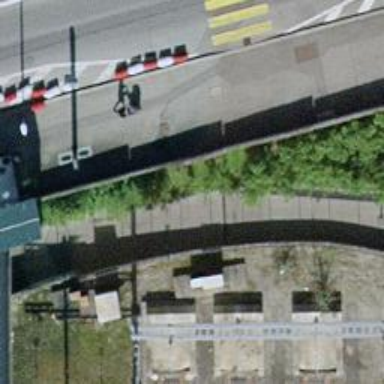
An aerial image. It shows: Retaining wall.